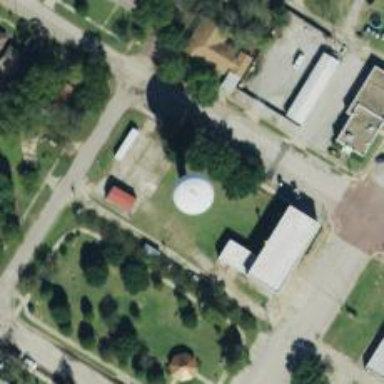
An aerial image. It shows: Water tower that is man-made.